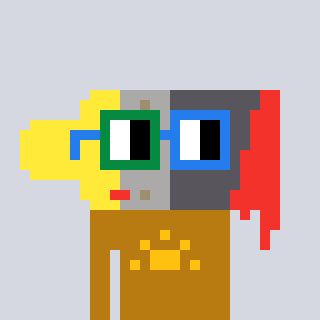
a pixel art character with square green and blue glasses, a paintbrush-shaped head and a gold-colored body on a cool background